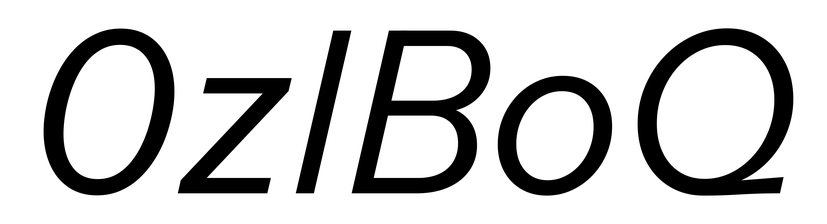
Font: InstrumentSans-Italic_Italic